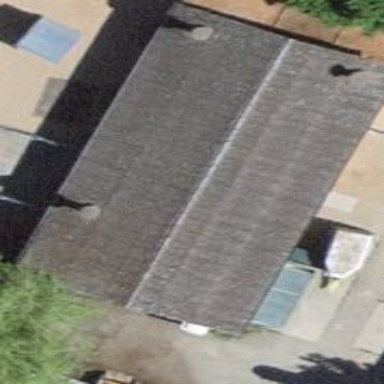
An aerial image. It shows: Stable building.